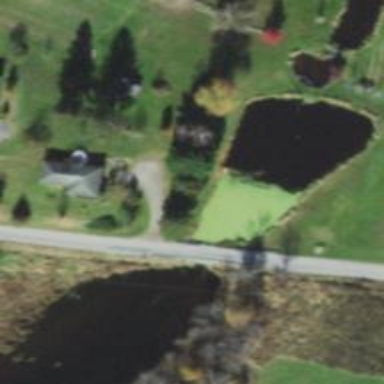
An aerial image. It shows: Pond with natural water.